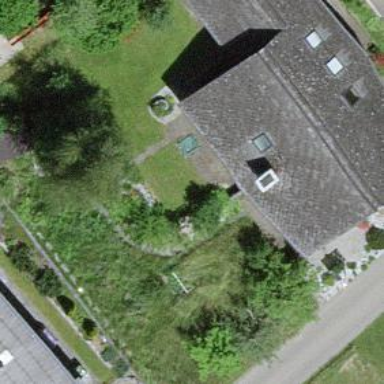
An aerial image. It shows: Residential building.